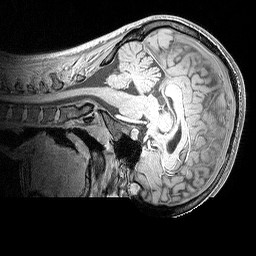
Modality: MP2RAGE
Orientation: sagittal
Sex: female
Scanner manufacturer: siemens
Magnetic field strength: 3 T
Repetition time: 5 s
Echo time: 0.00292 s